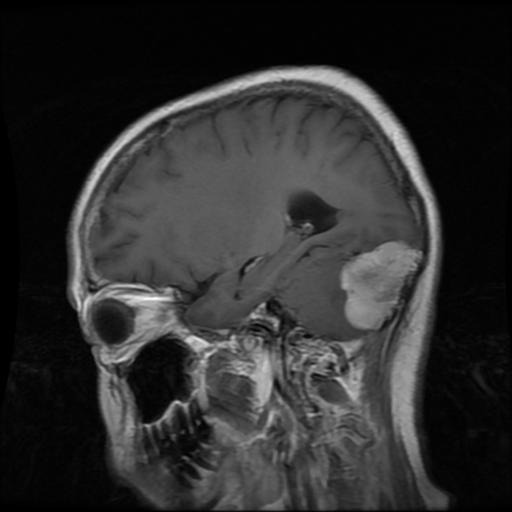
Label: meningioma